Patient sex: M
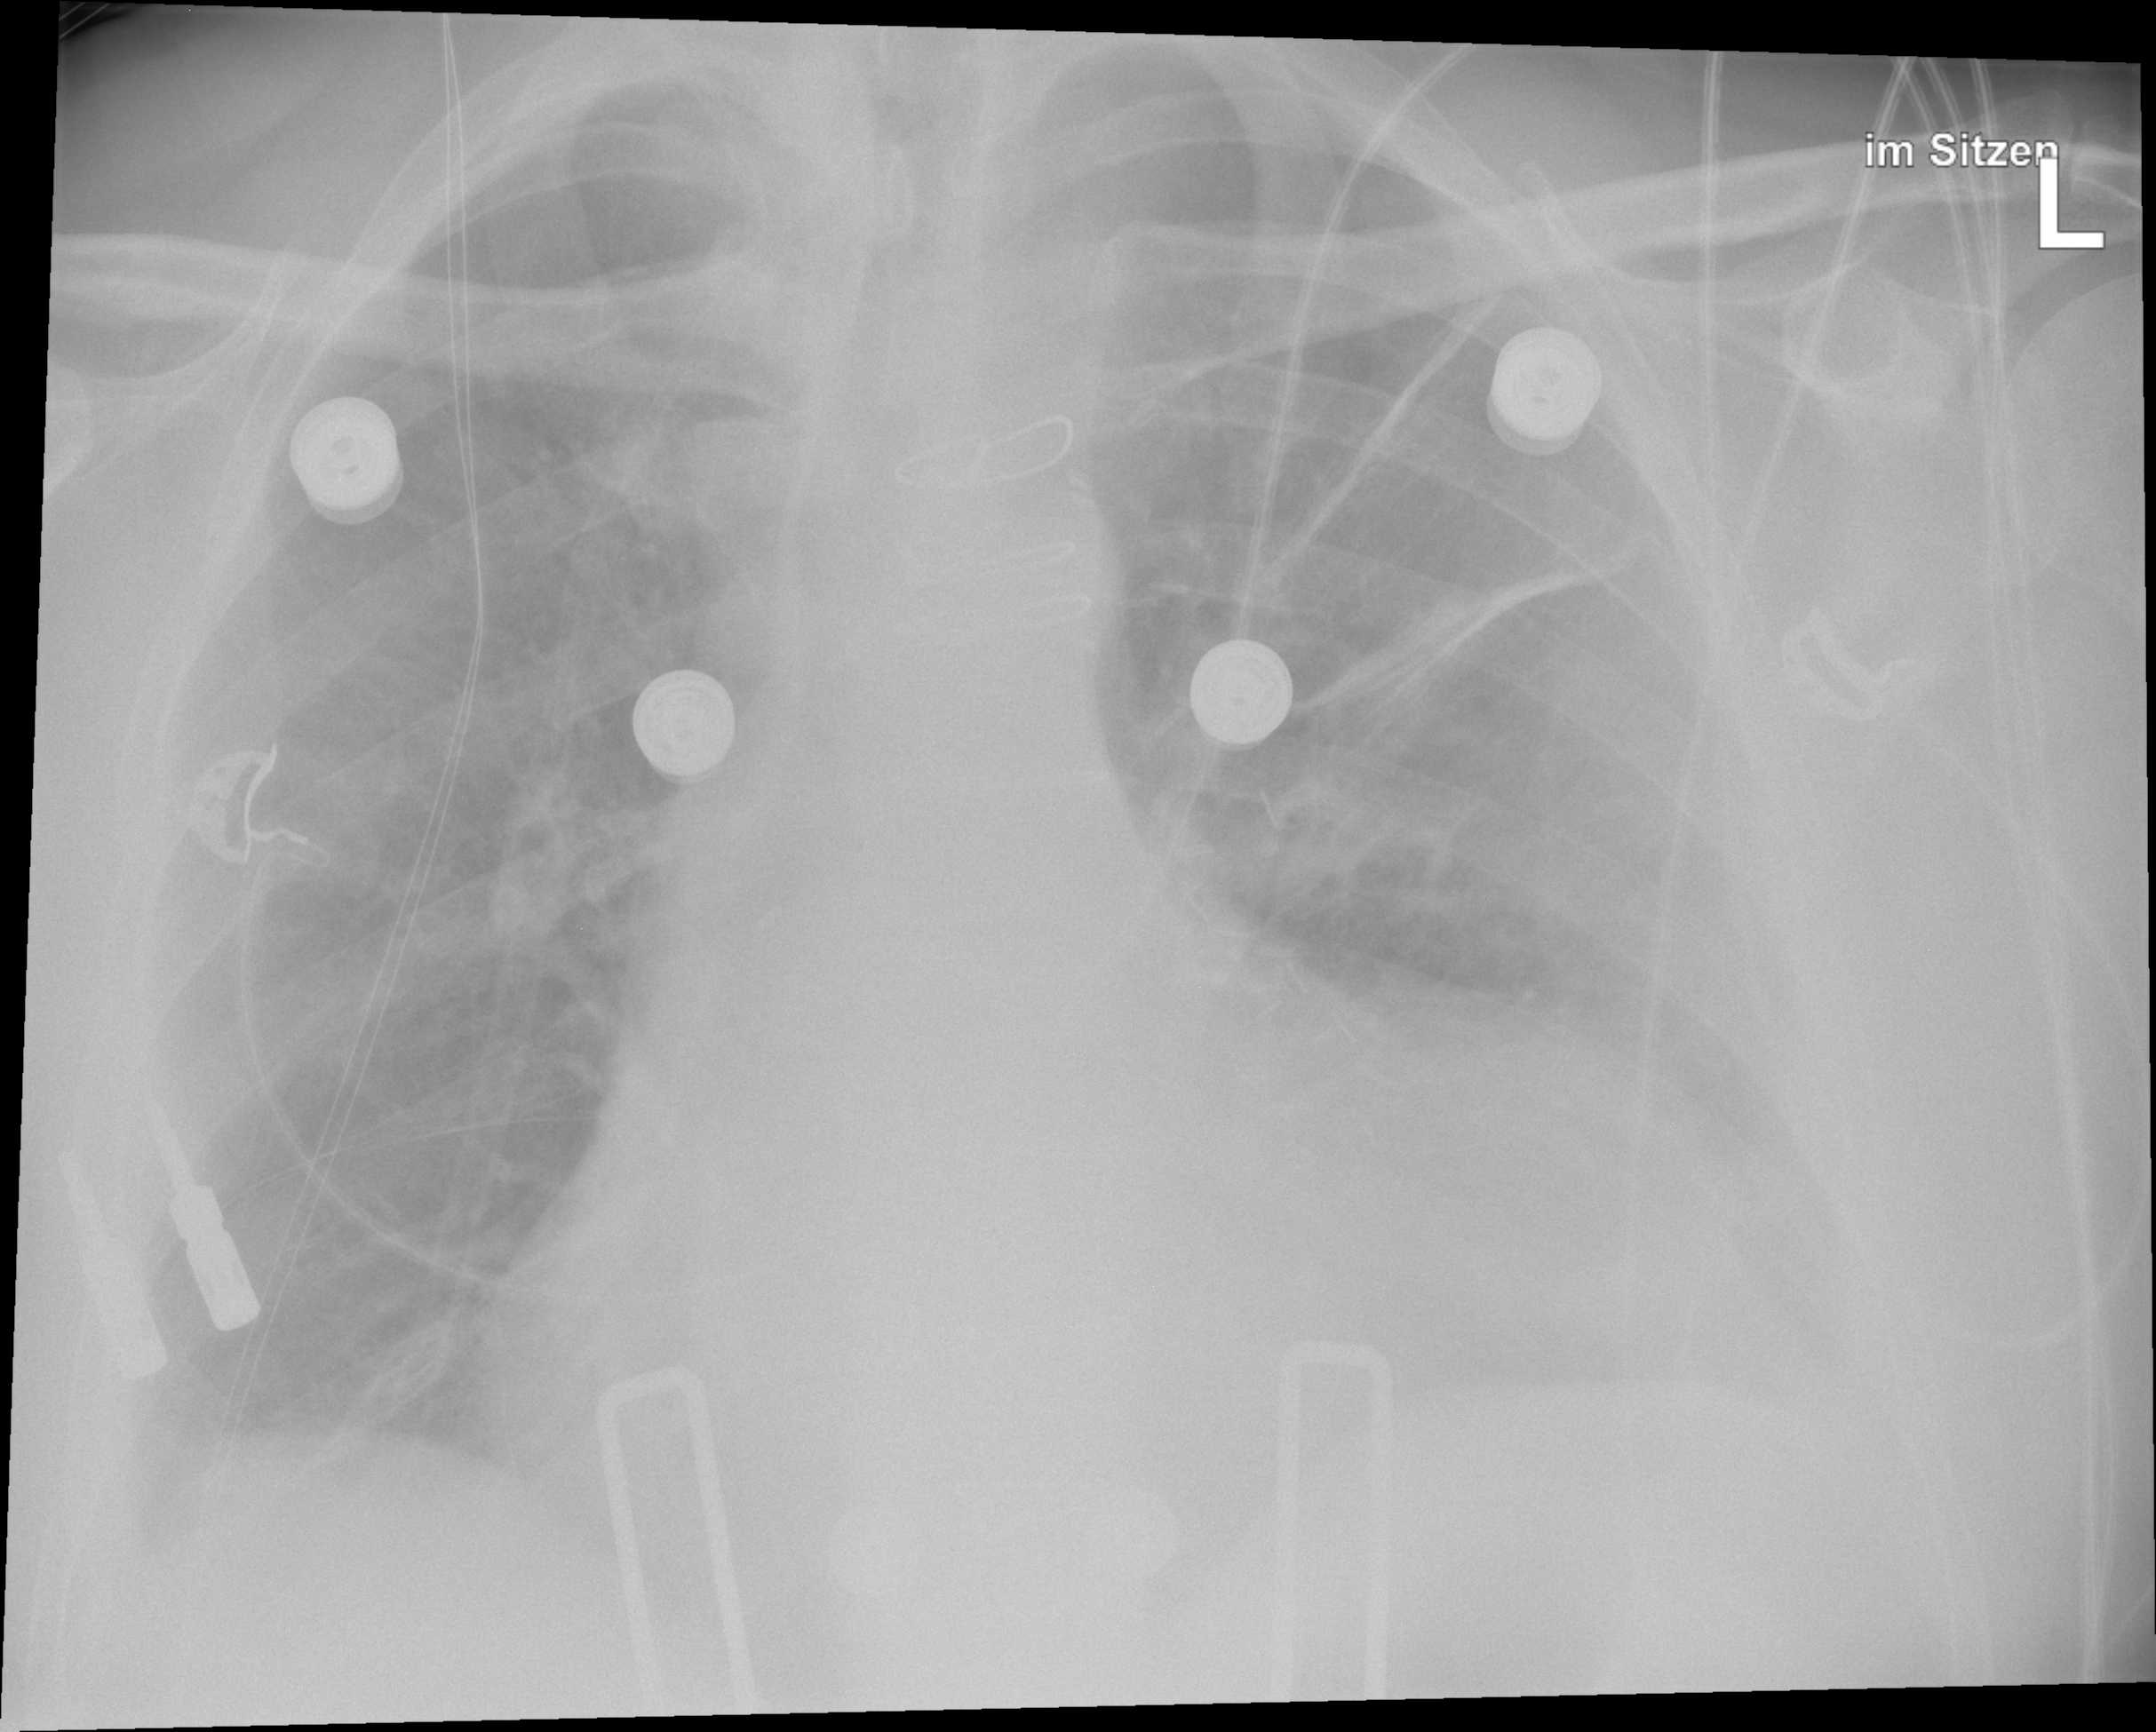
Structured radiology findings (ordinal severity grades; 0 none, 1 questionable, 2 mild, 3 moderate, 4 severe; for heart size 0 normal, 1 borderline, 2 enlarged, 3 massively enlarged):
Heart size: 2
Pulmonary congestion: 1
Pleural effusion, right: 1
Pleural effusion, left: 2
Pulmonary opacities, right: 0
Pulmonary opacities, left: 2
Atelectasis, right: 2
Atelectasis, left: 2